Question: example :
i have a CSV file like this

and i want it save in to database..with upload the CSV's files.
this is my coding for upload CSV file
'''
<input type="file" name="filecsv"/>
<input type="button" class="upload" value="Upload
onclick='location.href ="${createLink(url: [action: 'upload'])}"'/>
'''
i confuse in groovy..i tried like this code but not success.
'''
def upload = {
println params.filecsv
new File('filecsv').splitEachLine(',') {fields ->
def city = new City(
city: fields[0].trim(),
description: fields[1].trim()
)
if (city.hasErrors() || city.save(flush: true) == null) {
log.error("Could not import domainObject ${city.errors}")
}
log.debug("Importing domainObject ${city.toString()}")
}
'''
<URL>
how to get data from file CSV and save it into database mysql?
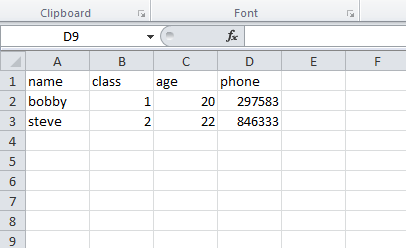
Answer: You need to get the InputStream from the <URL>
'''
<g:uploadForm action="upload">
<input type="file" name="filecsv" />
<input type="submit" />
</g:uploadForm>
'''
Then;
'''
def upload = {
request.getFile( 'filecsv' )
.inputStream
.splitEachLine(',') { fields ->
def city = new City( city: fields[0].trim(),
description: fields[1].trim() )
if (city.hasErrors() || city.save(flush: true) == null) {
log.error("Could not import domainObject ${city.errors}")
}
log.debug("Importing domainObject ${city.toString()}")
}
}
'''